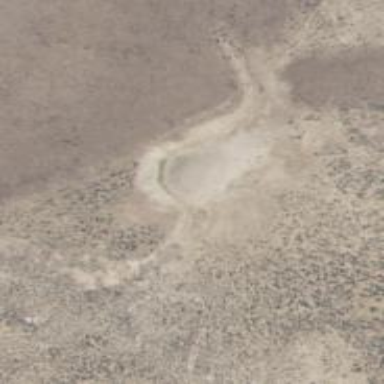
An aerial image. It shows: Reservoir area.